Interaction volume radius: 5 \u00c5
Interaction volume height: 20 \u00c5
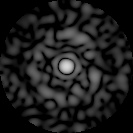
Disorder parameter: 0.8627